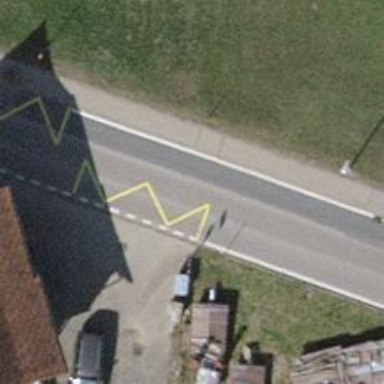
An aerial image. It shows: Bus stop equipped with public transport stop position.